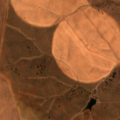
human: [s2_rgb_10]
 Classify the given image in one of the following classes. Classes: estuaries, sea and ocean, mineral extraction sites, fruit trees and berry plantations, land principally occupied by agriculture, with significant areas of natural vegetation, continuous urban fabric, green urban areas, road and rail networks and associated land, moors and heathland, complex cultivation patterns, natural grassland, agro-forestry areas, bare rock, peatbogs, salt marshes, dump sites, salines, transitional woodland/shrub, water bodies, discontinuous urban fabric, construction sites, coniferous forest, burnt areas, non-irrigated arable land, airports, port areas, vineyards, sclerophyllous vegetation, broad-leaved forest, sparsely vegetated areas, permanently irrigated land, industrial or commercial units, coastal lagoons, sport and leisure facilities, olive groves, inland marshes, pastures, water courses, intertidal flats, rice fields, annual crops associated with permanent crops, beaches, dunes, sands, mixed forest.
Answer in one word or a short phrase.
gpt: non-irrigated arable land, permanently irrigated land, olive groves, water bodies